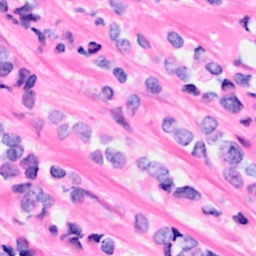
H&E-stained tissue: Breast